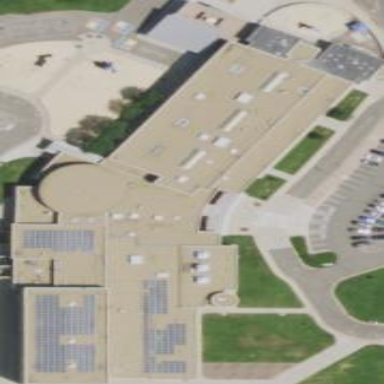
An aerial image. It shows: School building.